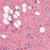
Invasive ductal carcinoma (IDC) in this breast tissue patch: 1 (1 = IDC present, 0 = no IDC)